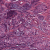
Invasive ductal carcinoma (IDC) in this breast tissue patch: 1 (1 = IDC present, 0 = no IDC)